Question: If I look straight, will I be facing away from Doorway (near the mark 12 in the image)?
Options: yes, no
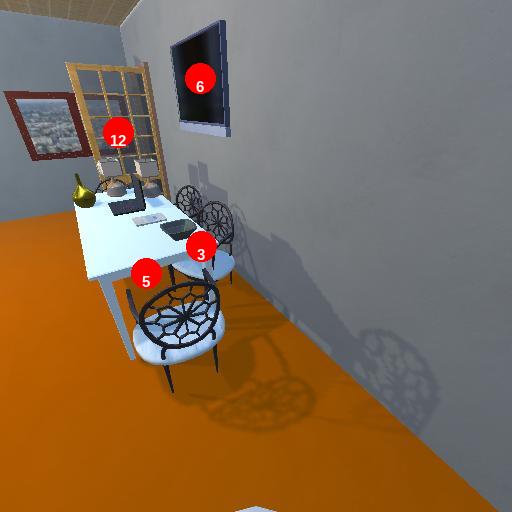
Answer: yes